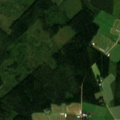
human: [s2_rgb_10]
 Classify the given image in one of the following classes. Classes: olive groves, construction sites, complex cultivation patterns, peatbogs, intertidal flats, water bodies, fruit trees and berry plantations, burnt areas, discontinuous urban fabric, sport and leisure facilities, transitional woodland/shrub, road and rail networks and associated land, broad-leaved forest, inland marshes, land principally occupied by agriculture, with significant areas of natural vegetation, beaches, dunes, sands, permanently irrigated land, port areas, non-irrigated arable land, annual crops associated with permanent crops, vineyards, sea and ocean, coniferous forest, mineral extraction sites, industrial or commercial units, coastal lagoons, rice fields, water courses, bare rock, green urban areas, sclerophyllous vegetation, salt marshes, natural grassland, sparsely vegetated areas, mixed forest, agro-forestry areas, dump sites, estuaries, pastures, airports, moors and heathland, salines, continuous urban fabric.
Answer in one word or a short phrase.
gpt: non-irrigated arable land, land principally occupied by agriculture, with significant areas of natural vegetation, coniferous forest, mixed forest, transitional woodland/shrub